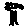
Label: tree